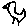
Label: bird